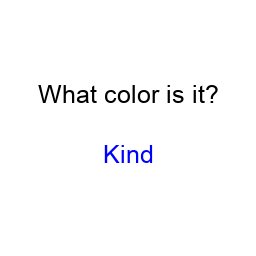
Color: blue
Background color: white
Question text color: black